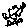
Label: bird